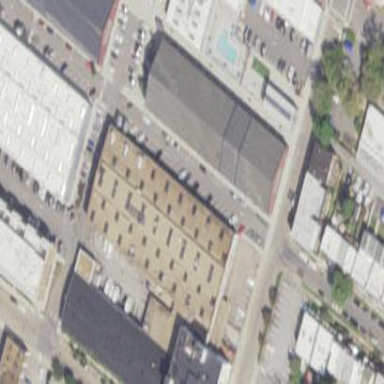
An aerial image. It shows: Industrial building.